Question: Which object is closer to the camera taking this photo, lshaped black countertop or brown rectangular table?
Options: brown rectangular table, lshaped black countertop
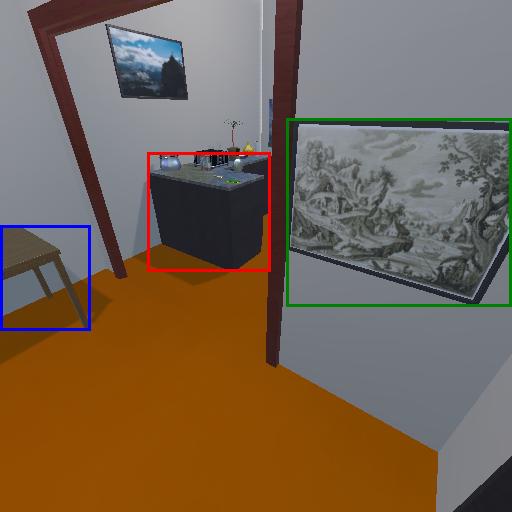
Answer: brown rectangular table